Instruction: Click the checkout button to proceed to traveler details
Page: cart
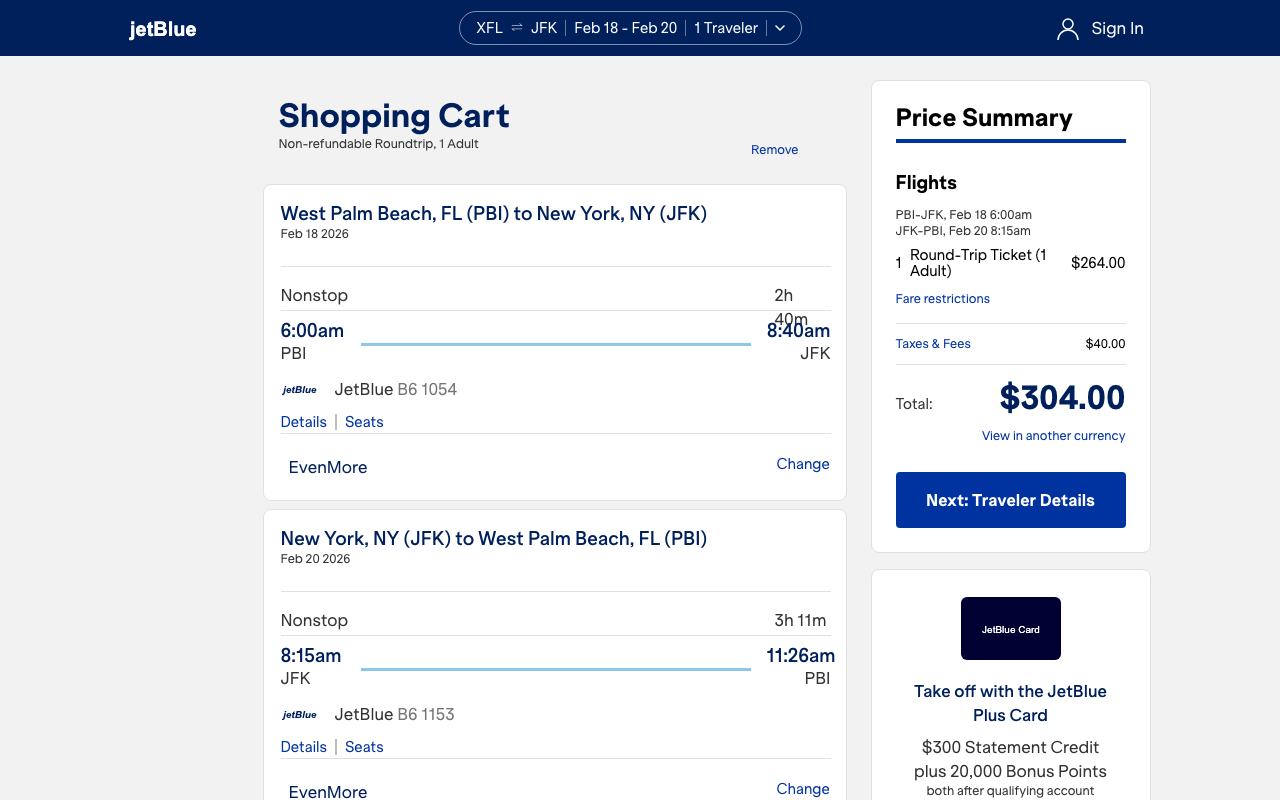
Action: click